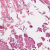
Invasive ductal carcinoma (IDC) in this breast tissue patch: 0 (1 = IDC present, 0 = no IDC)